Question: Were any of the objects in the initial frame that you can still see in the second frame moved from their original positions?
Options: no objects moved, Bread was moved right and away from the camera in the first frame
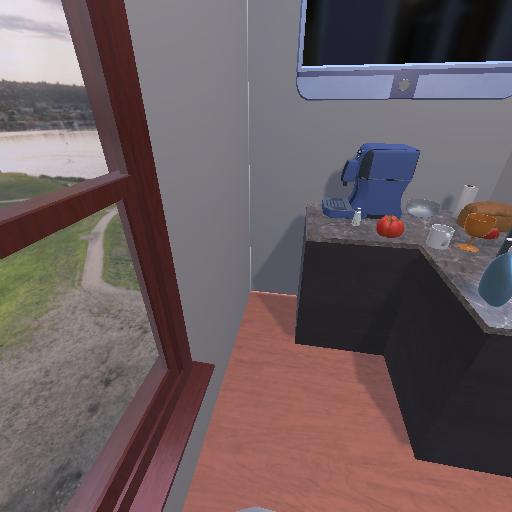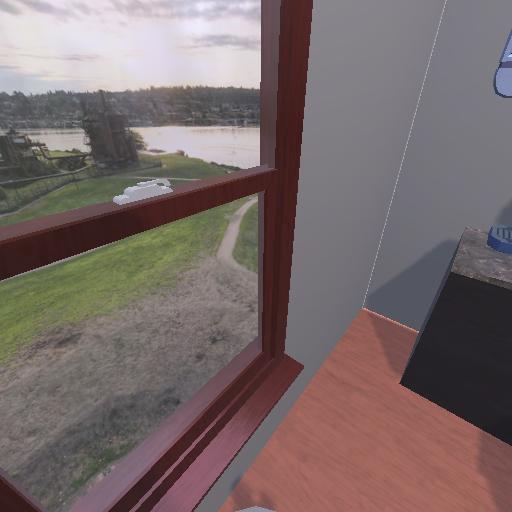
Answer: no objects moved